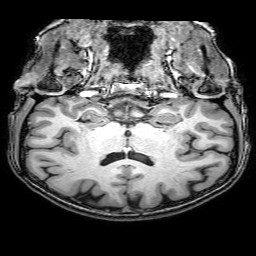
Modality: T1w
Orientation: sagittal
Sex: female
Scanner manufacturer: philips
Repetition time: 0.008124 s
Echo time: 0.00371 s